Chest X-ray. View position: PA
Patient age: 23
Patient sex: M
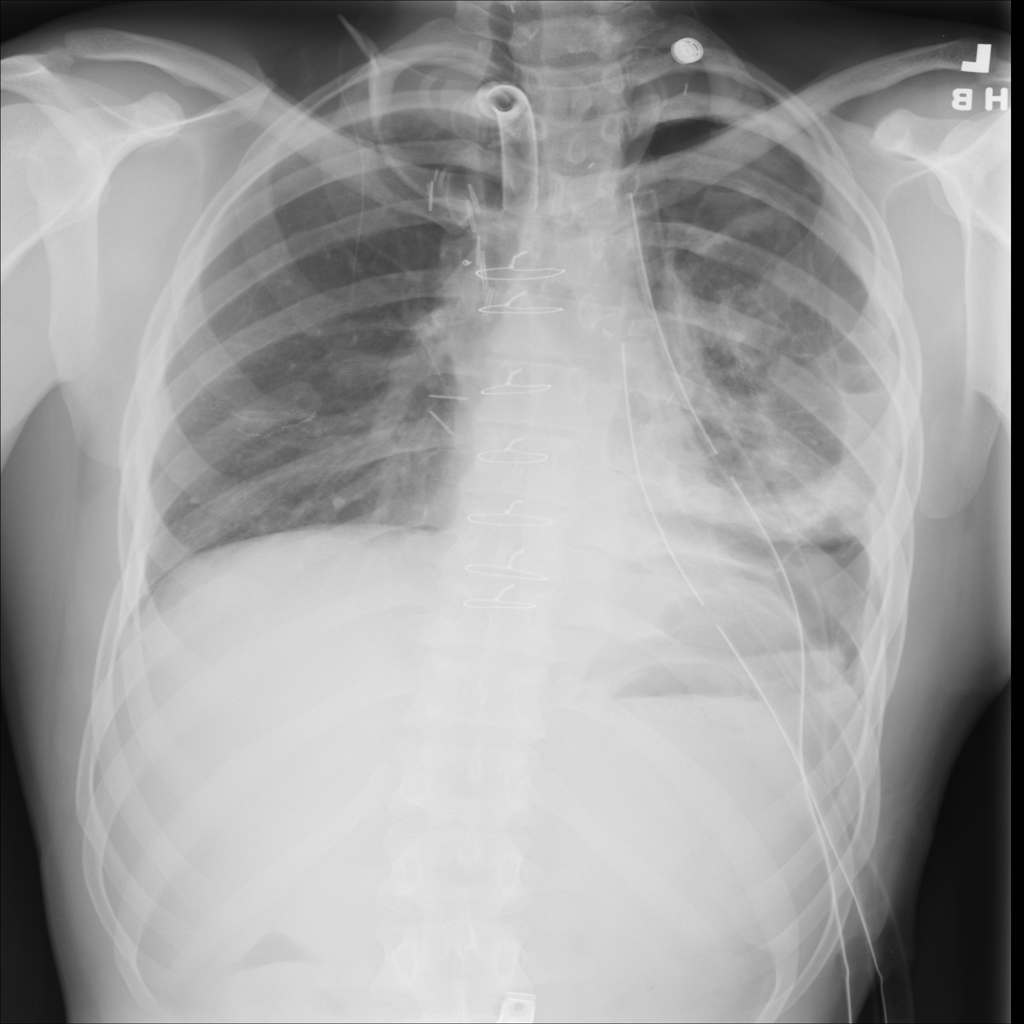
Finding: Pneumothorax